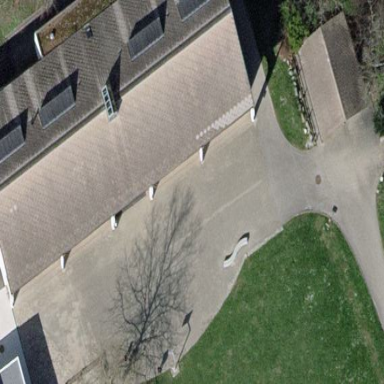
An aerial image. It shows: School building.